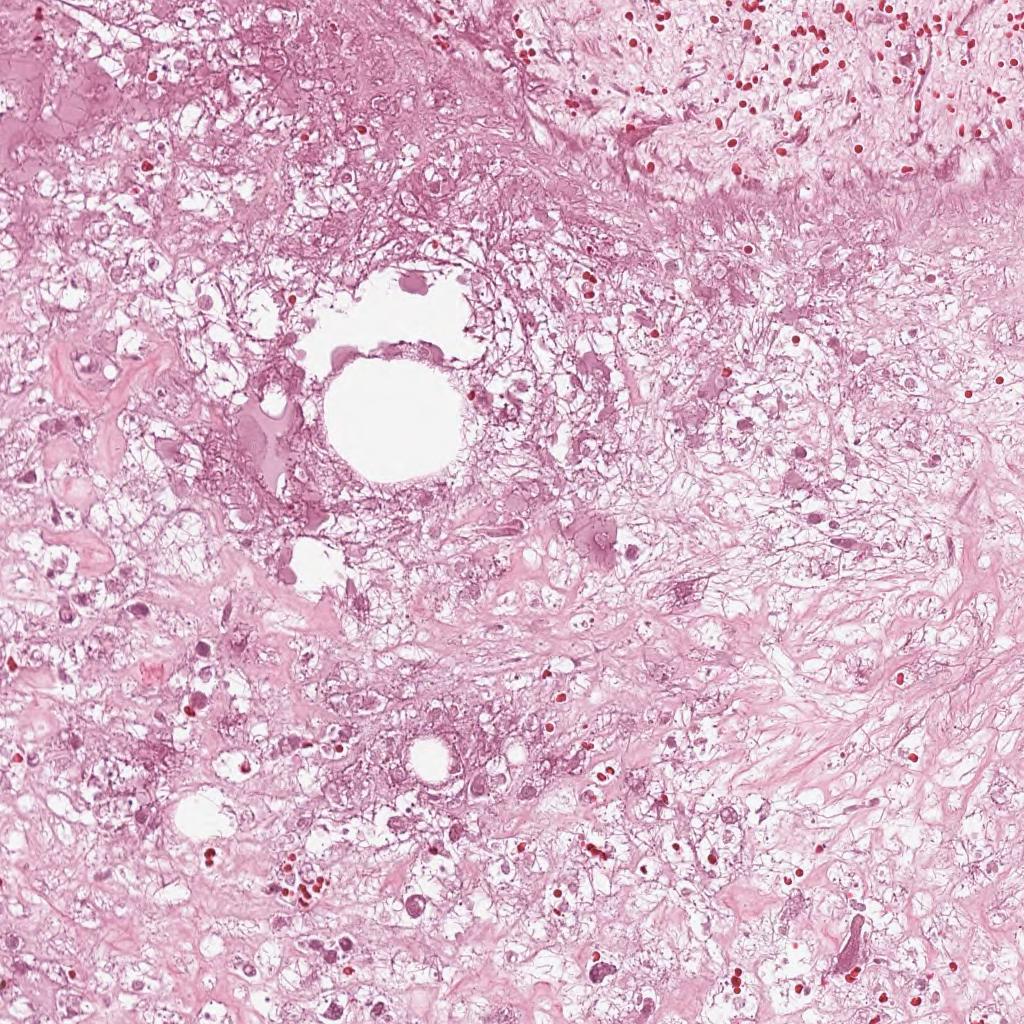
Label: Non-Viable-Tumor